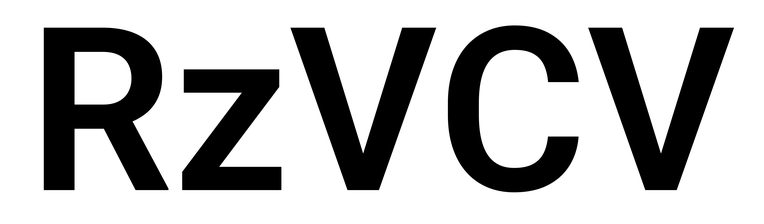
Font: Roboto_SemiBold